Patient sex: M
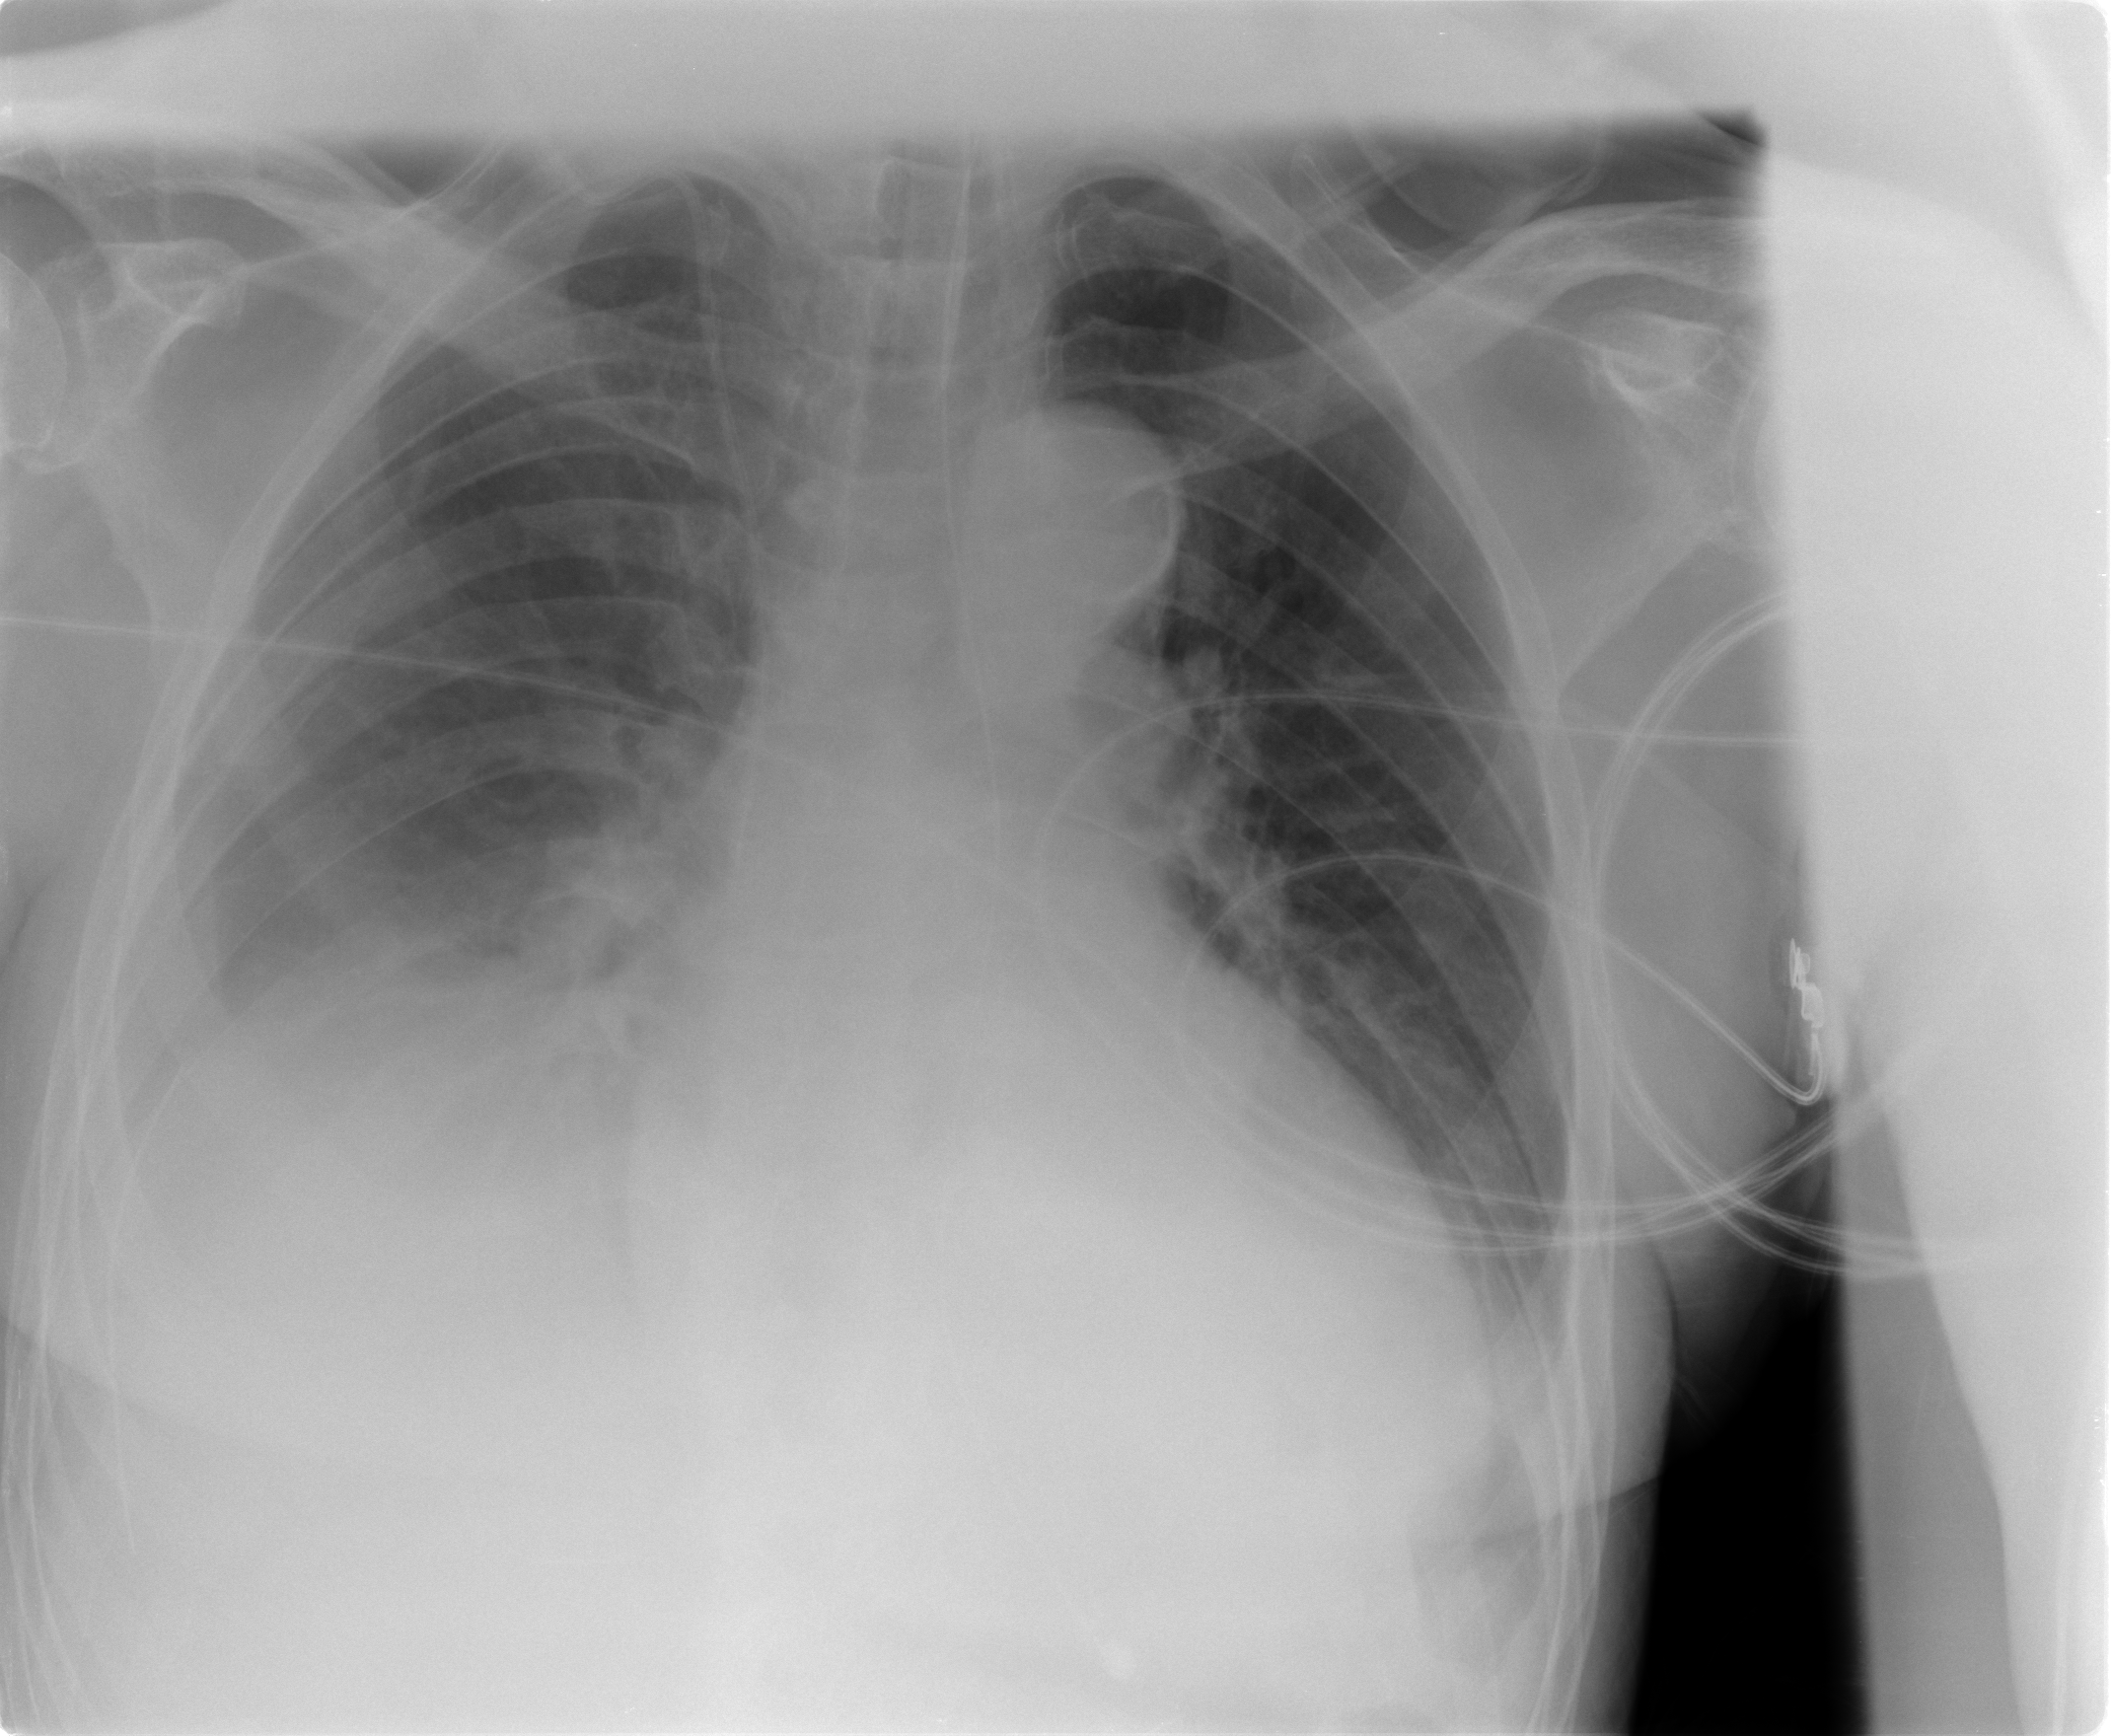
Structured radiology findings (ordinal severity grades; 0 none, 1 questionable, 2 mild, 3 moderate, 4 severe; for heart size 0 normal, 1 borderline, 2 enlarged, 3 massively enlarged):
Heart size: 2
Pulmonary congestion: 1
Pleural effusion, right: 3
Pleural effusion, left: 2
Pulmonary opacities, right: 0
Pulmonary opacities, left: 0
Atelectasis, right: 3
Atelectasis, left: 2